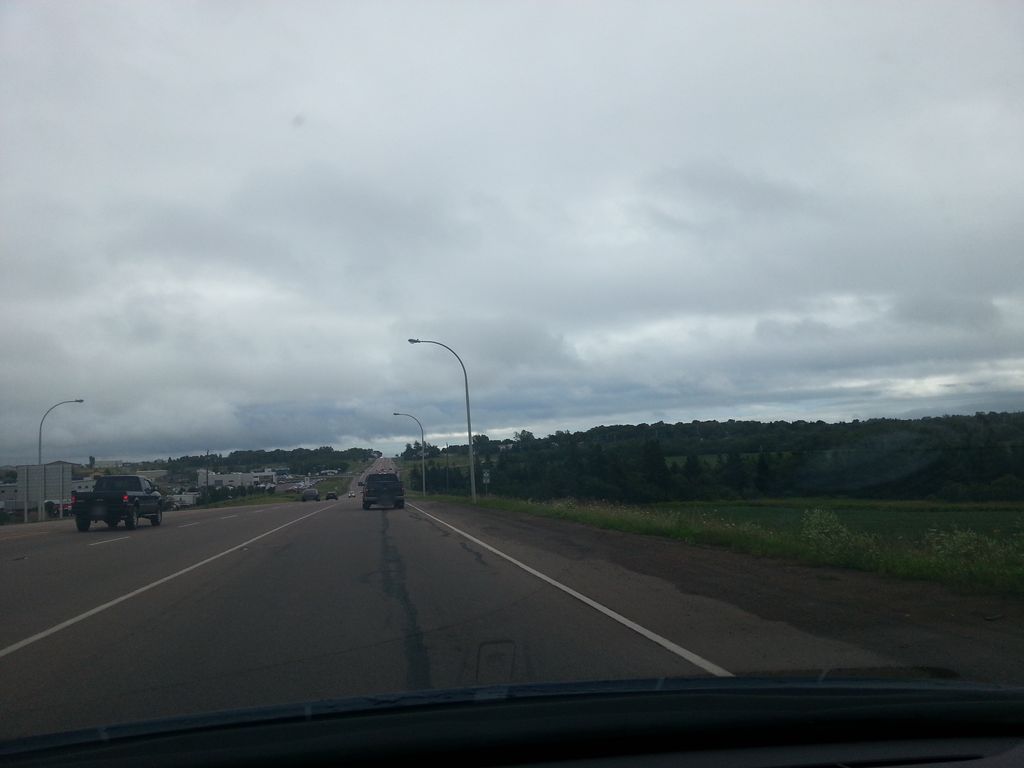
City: charlottetown